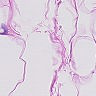
Metastatic tissue present: no